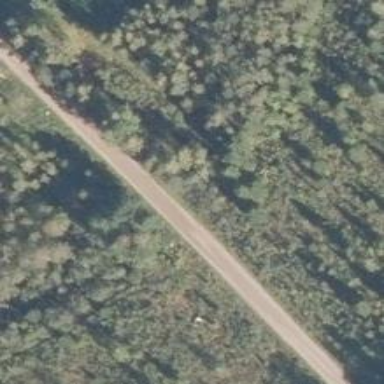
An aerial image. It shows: Tertiary road.